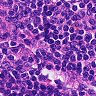
Metastatic tissue present: no